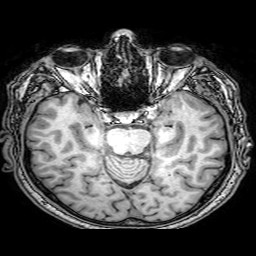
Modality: T1w
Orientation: coronal
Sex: male
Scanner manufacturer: philips
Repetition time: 0.008136 s
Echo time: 0.00373 s